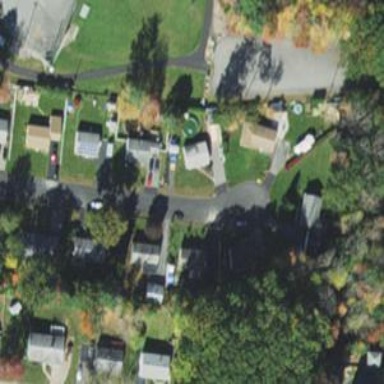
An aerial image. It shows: Residential road.